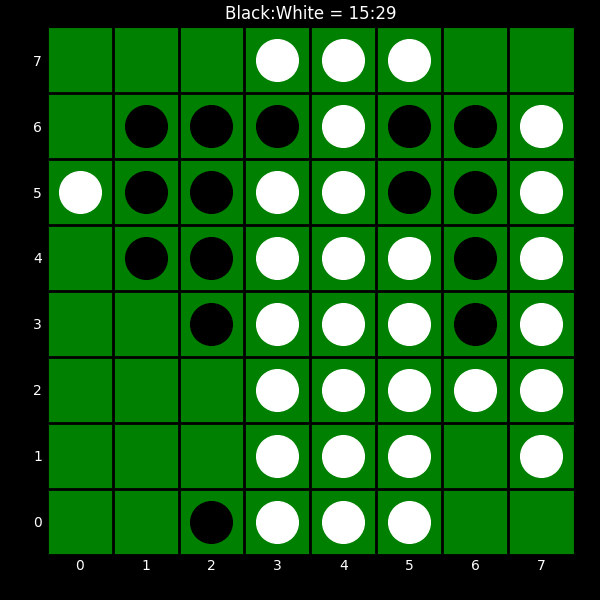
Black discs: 15
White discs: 29